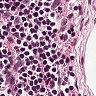
Metastatic tissue present: no